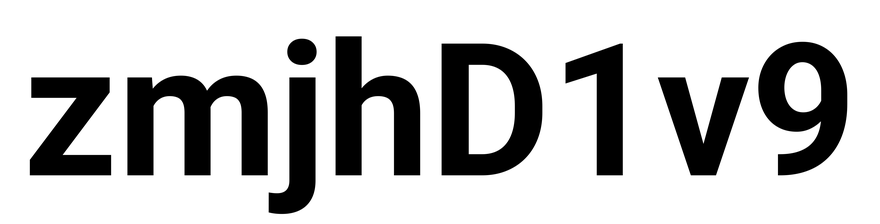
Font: Roboto_Bold